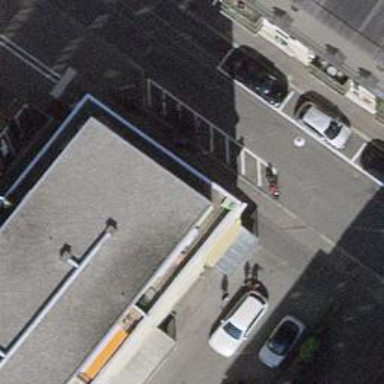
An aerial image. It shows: Supermarket.